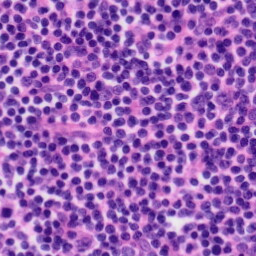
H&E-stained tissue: Tonsil